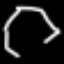
Label: octagon